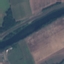
Land use / land cover: River